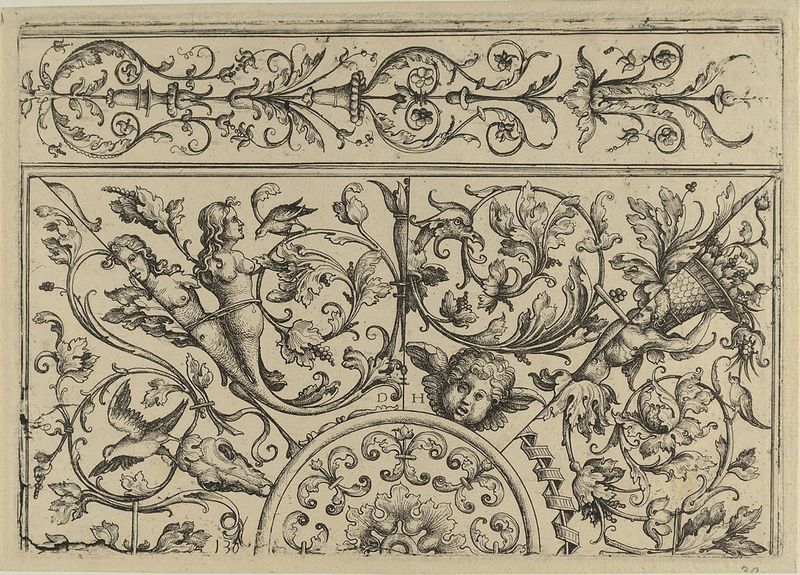
Titel: Groteske Plafonddekoration
Künstler: Daniel Hopfer
Standort: Hamburg
Institution: Museum für Kunst und Gewerbe Hamburg
Schlagwörter: tiere, ornament, decke, renaissance, ranken, papier, grafik, graphik, fotografie, photographie, druckgraphik, druckgrafik, radierung, zimmerdecke, kandelaber, details, groteske, grotteske, plafond, tierornament, gerippt, innendekoration, reproduktionen, druckerzeugnisse, tierornamente, ornamentstich, vorlageblätter